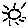
Label: sun